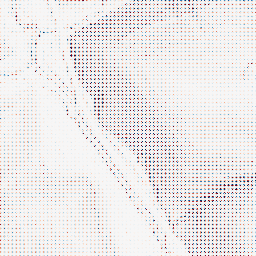
Category: wavelet
Decomposition family: wavelet_biorthogonal
Decomposition parameters: wavelet: bior1.3
level: 1
Upsampling method: sinc_blackman
Upsampling parameters: scale: 8
kernel_size: 4
Upsampling scale: 8